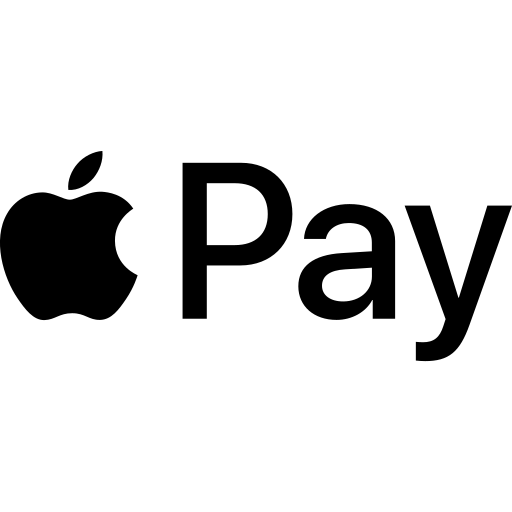
Tags: icon, FontAwesome, fa-icon, brand, apple, pay